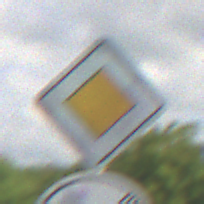
Verkehrszeichen: Vorfahrtsstrasse
Zusatzzeichen unten: EndeGeschwindigkeit50
Umgebung: Outdoor, RoadRail
Tageszeit: Midday
Wetter: PartlyCloudy
Licht: Natural
Jahreszeit: NotSpecified
Kontrast: HighContrast